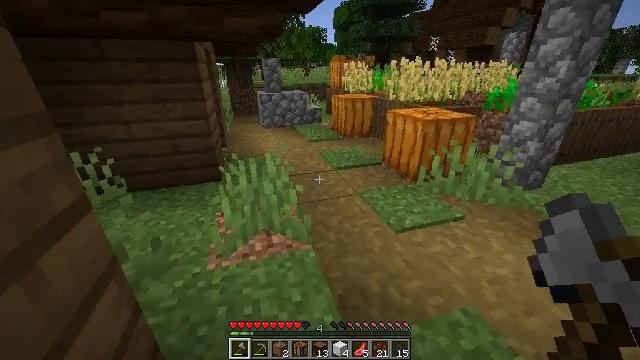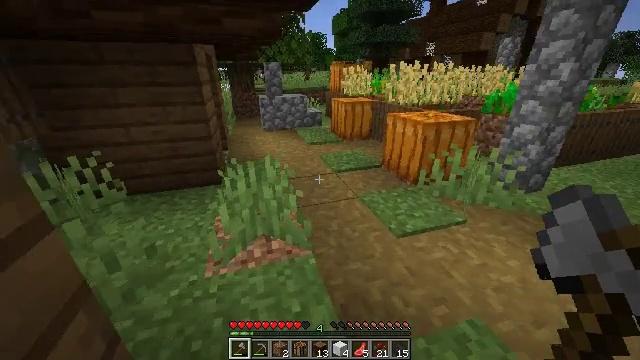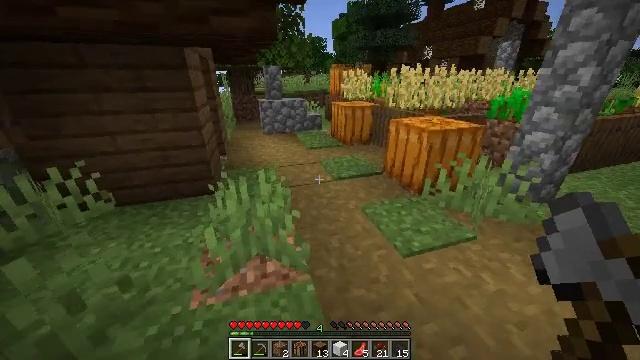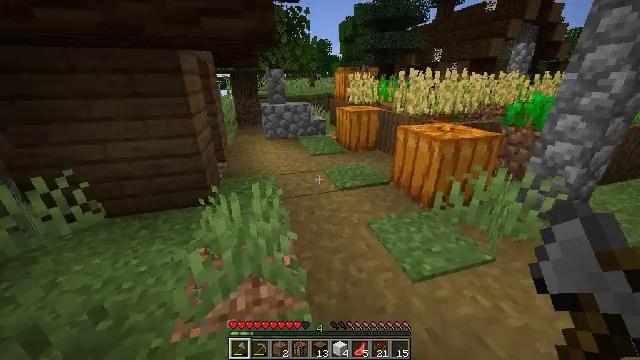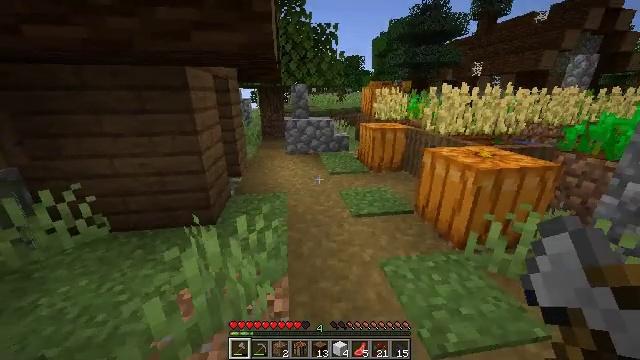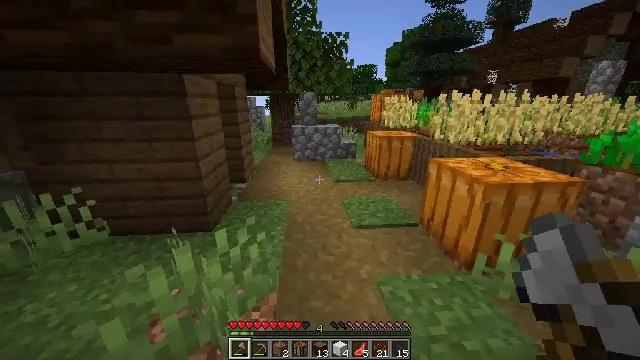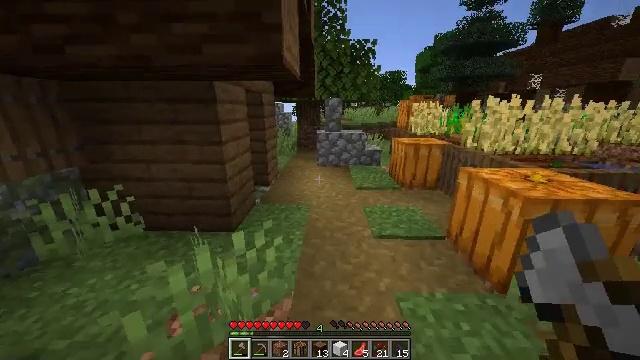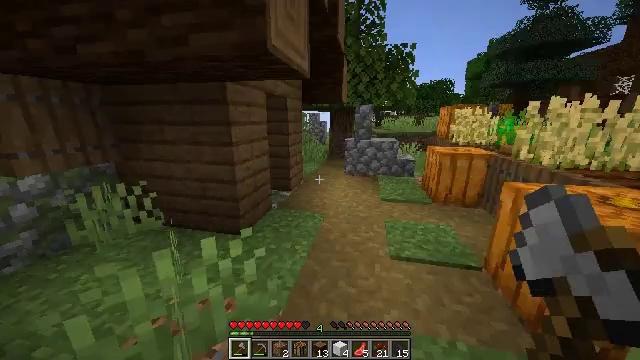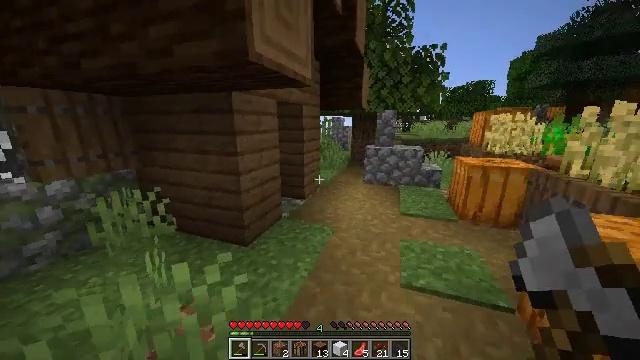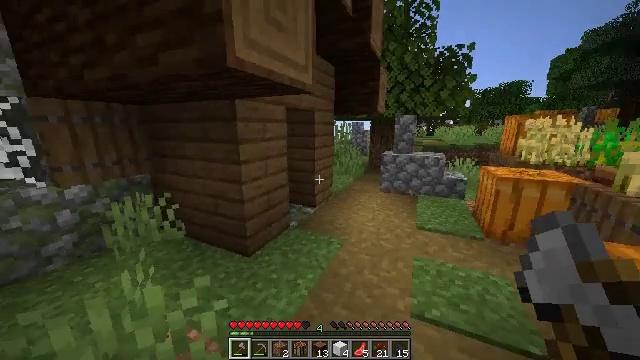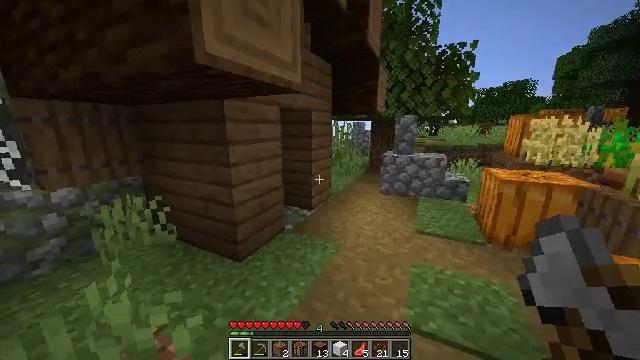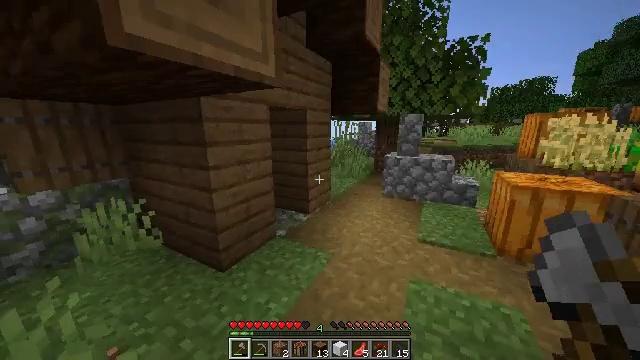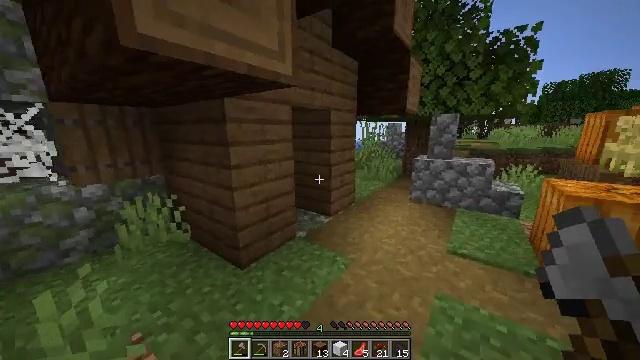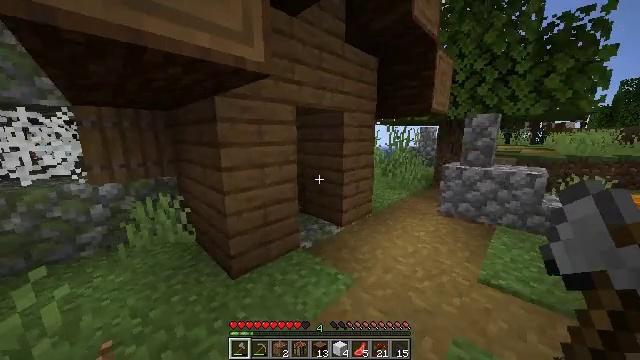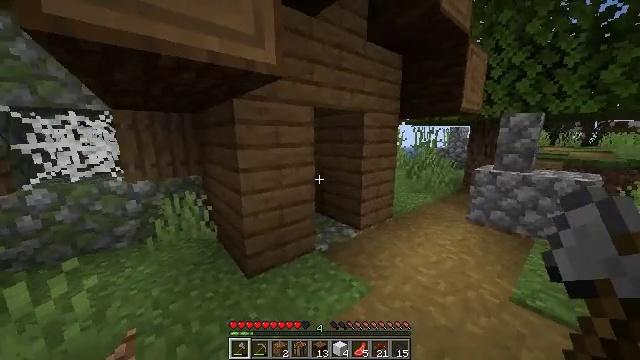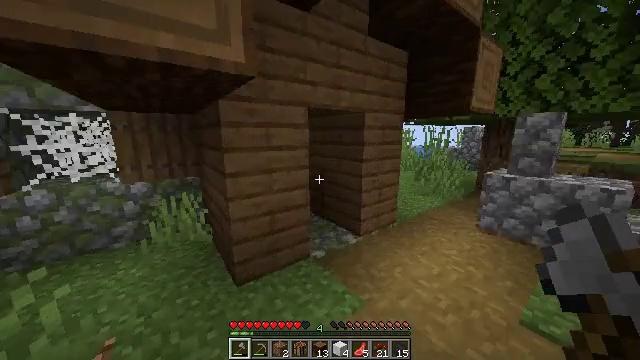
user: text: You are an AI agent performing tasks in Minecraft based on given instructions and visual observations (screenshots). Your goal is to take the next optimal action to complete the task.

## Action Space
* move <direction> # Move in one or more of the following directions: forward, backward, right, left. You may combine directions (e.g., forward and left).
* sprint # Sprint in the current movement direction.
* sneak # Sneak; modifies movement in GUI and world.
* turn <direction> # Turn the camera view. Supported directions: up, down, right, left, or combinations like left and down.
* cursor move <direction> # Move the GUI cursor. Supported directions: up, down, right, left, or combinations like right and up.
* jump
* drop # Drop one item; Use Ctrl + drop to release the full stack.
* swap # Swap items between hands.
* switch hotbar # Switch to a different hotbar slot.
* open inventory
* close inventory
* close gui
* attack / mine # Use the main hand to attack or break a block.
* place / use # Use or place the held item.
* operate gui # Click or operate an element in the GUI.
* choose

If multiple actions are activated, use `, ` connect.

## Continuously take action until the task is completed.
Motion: motion action
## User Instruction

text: Collect books by breaking the bookshelf.
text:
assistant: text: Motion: move forward, sprint
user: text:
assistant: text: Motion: move forward, sprint
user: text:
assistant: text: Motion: move forward and move right, sprint, turn left and up
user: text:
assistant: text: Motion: move forward and move right, sprint, turn left and up
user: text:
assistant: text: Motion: move forward and move right, sprint, turn left and up
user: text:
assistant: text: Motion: move forward and move right, sprint, turn left and up
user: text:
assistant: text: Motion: move forward and move right, sprint, turn left and up
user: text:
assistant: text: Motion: move forward and move right, sprint, turn left and up
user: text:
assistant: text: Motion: move forward and move right, sprint, turn left and up
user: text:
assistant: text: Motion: move forward and move right, sprint
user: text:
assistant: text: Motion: move forward and move right, sprint, turn left
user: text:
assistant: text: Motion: move forward and move right, sprint, turn left
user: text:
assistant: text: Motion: move forward and move right, sprint, turn left and up
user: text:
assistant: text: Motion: move forward and move right, sprint, turn left
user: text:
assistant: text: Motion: move forward and move right, sprint, turn left
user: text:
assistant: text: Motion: move forward and move right, sprint, turn left
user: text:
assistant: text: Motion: move forward and move right, sprint, turn left
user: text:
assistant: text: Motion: move forward and move right, sprint, turn left
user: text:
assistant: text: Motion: move forward and move right, sprint, turn left
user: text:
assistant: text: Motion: move forward and move right, sprint, turn left
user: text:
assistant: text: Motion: move forward, sprint, turn left
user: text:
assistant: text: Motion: move forward, sprint, turn left
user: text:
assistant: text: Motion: move forward, sprint, turn left
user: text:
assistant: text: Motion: move forward, sprint, turn left
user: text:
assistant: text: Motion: move forward, sprint, turn left, use / place
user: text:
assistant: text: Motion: move forward, sprint, turn left, use / place
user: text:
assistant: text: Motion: move forward, sprint, turn left, use / place
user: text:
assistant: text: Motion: move forward, sprint, turn left
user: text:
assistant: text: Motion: move forward, sprint
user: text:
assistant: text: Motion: move forward, sprint, turn right